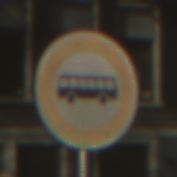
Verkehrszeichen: VerbotKraftomnibusse
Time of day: SunriseSunset
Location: Outdoor (Urban)
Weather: PartlyCloudy
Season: Autumn
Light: Natural